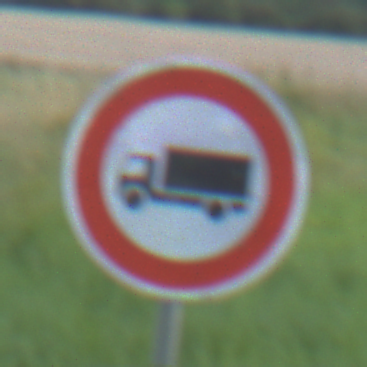
Verkehrszeichen: VerbotFuerKraftfahrzeugeUeberDreiKommaFuenfTonnen
Umgebung: Outdoor, Nature
Tageszeit: MorningAfternoon
Wetter: PartlyCloudy
Licht: Natural
Jahreszeit: NotSpecified
Kontrast: MediumContrast